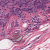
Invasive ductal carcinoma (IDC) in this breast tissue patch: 1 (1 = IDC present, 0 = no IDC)